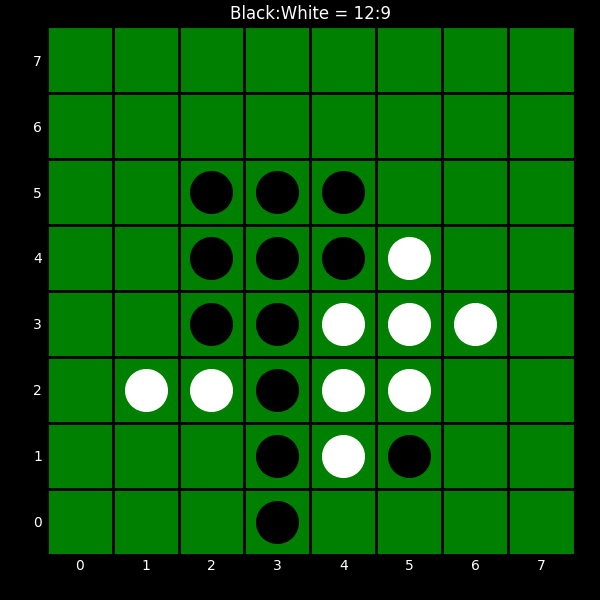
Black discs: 12
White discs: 9